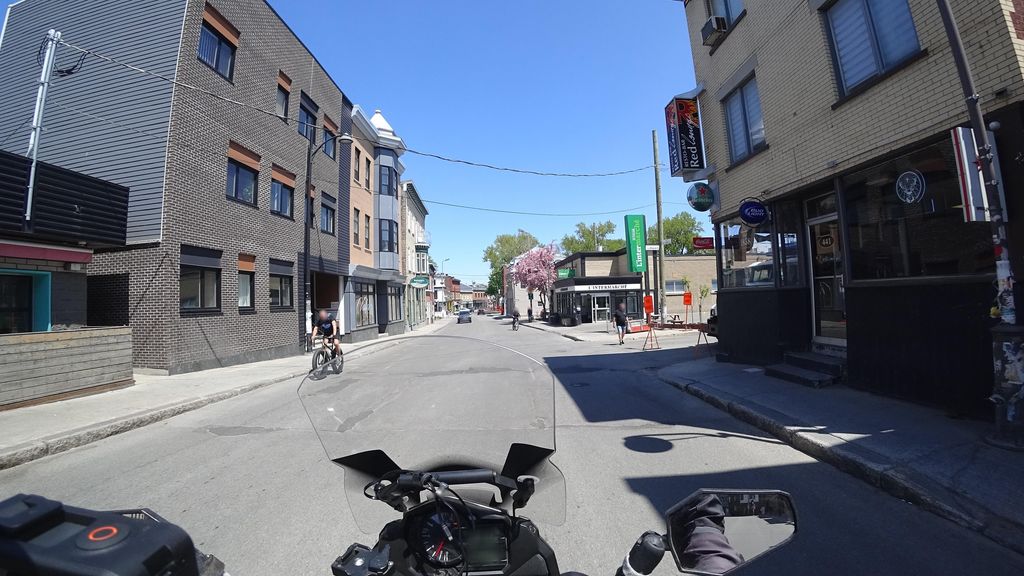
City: quebec_city